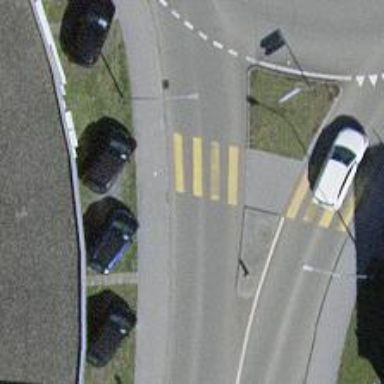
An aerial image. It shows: Uncontrolled zebra crossing on the road.